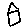
Label: house